Interaction volume radius: 5 \u00c5
Interaction volume height: 10 \u00c5
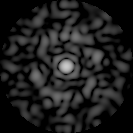
Disorder parameter: 0.8293